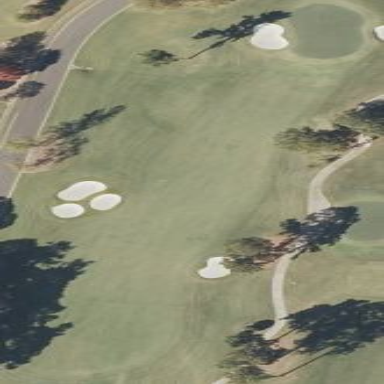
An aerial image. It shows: Golf fairway in the image.